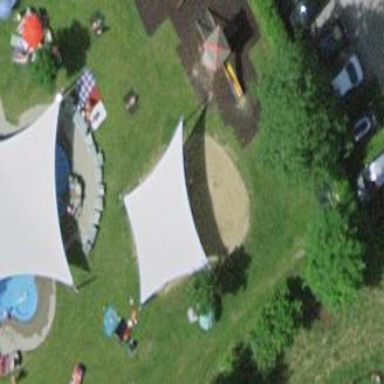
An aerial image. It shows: Playground area for leisure activities on the land.